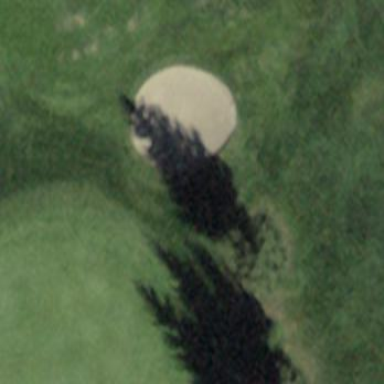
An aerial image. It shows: Sandy area is golf bunker.